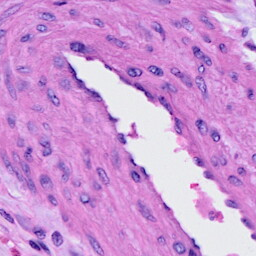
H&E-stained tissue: Cervix